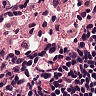
Metastatic tissue present: no